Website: ulta-beauty
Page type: billing-address
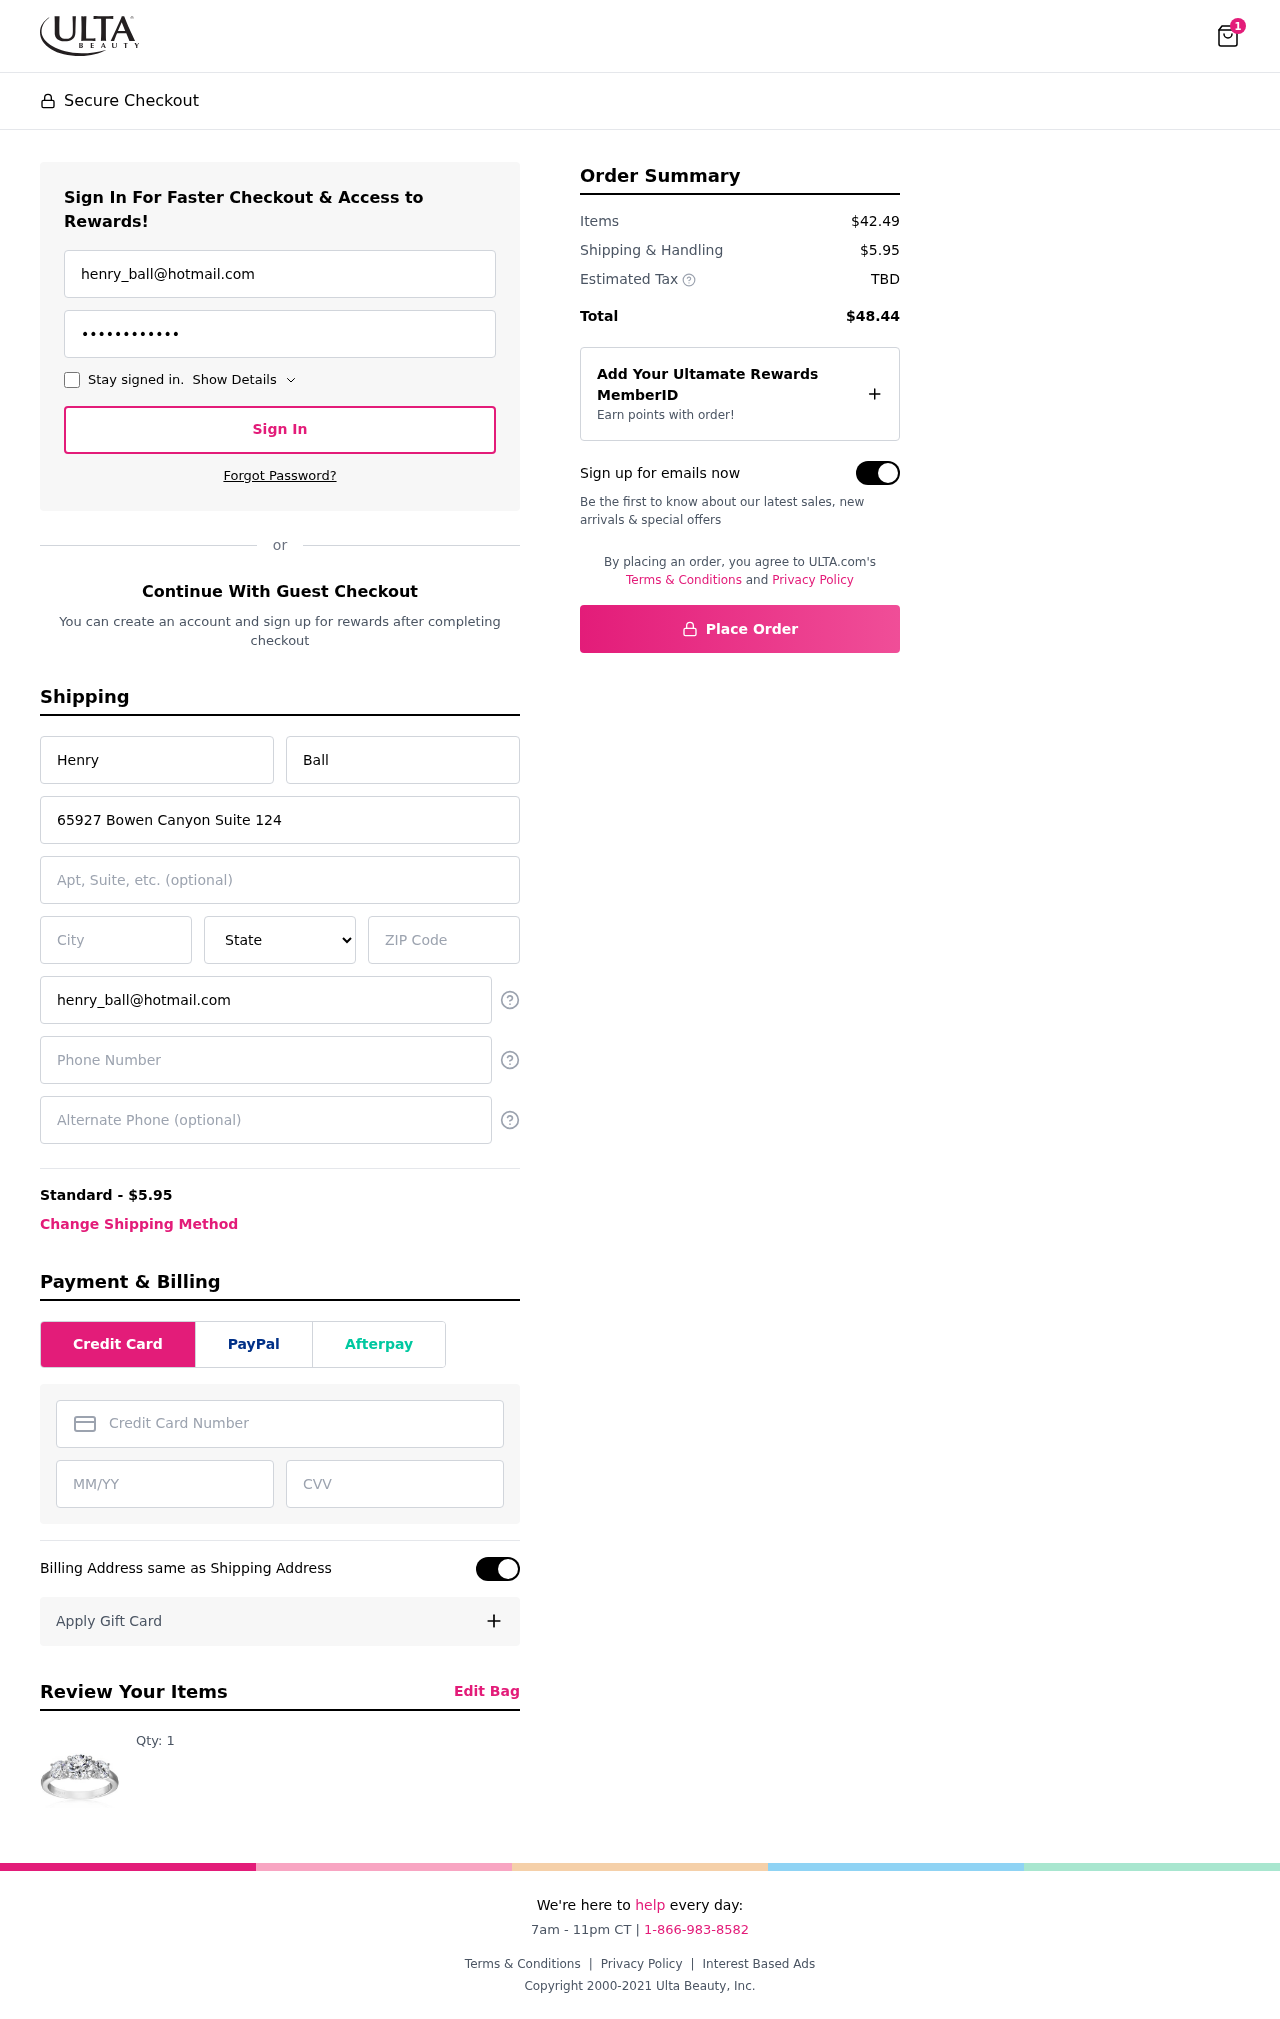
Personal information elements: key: PII_STATE
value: Kentucky
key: PII_EMAIL
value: henry_ball@hotmail.com
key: PII_FIRSTNAME
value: Henry
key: PII_LASTNAME
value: Ball
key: PII_STREET
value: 65927 Bowen Canyon Suite 124
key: PII_CITY
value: West Jamie
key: PII_POSTCODE
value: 65135
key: PII_PHONE
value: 3026926448
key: PII_CARD_NUMBER
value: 2542 8214 1443 5776
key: PII_CARD_EXPIRY
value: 02/27
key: PII_CARD_CVV
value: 408
Product elements: key: PRODUCT1_QUANTITY
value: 1
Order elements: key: ORDER_NUM_ITEMS
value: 1
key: ORDER_SHIPPING_COST
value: $5.95
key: ORDER_SUBTOTAL
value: $42.49
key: ORDER_TOTAL
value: $48.44